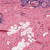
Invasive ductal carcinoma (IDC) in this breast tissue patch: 0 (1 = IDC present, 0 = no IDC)